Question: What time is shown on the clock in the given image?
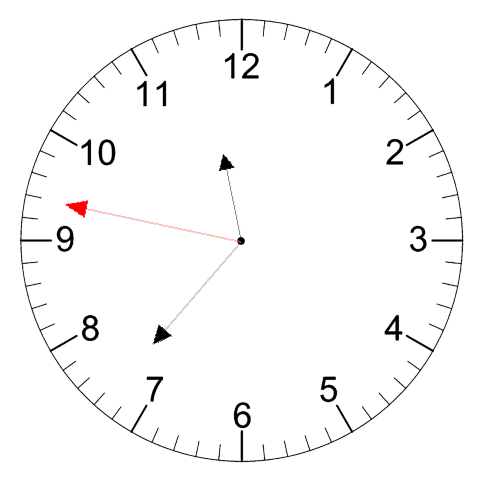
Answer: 11:36:47